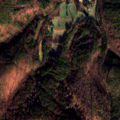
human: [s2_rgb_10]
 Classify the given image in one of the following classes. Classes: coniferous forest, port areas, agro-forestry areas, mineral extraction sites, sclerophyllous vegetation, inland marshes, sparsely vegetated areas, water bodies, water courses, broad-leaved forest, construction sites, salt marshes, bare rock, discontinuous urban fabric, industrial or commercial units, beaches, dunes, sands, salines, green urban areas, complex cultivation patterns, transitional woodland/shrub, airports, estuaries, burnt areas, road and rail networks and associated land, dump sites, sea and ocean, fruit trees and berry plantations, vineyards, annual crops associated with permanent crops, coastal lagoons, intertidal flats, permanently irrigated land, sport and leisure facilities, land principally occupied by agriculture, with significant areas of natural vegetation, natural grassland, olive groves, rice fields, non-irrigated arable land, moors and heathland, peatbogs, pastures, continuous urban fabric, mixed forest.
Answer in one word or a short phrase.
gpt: land principally occupied by agriculture, with significant areas of natural vegetation, broad-leaved forest, coniferous forest, mixed forest